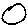
Label: circle